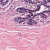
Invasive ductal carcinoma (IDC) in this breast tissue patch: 0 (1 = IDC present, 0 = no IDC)